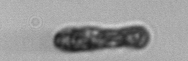
Label: Euglena